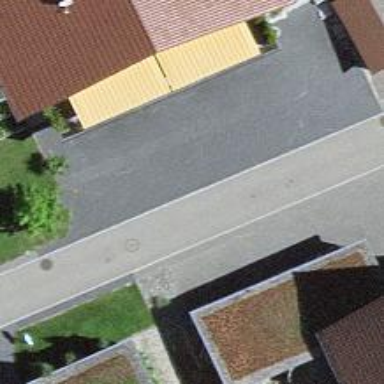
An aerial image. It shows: Charming neighbourhood.